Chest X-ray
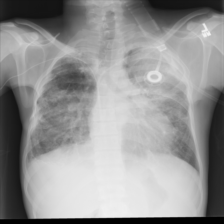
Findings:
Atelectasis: negative
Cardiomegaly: negative
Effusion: positive
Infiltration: negative
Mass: negative
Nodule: negative
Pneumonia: negative
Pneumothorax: negative
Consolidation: positive
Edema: negative
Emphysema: negative
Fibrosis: negative
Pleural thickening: negative
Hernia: negative